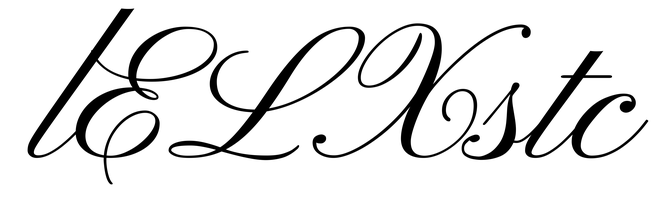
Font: PinyonScript-Regular